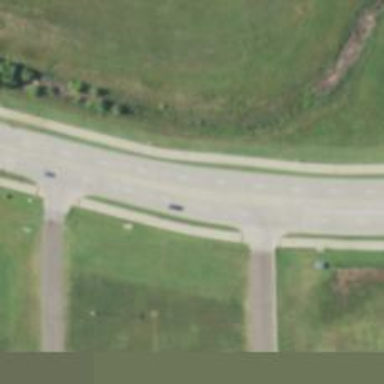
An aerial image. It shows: Secondary road.